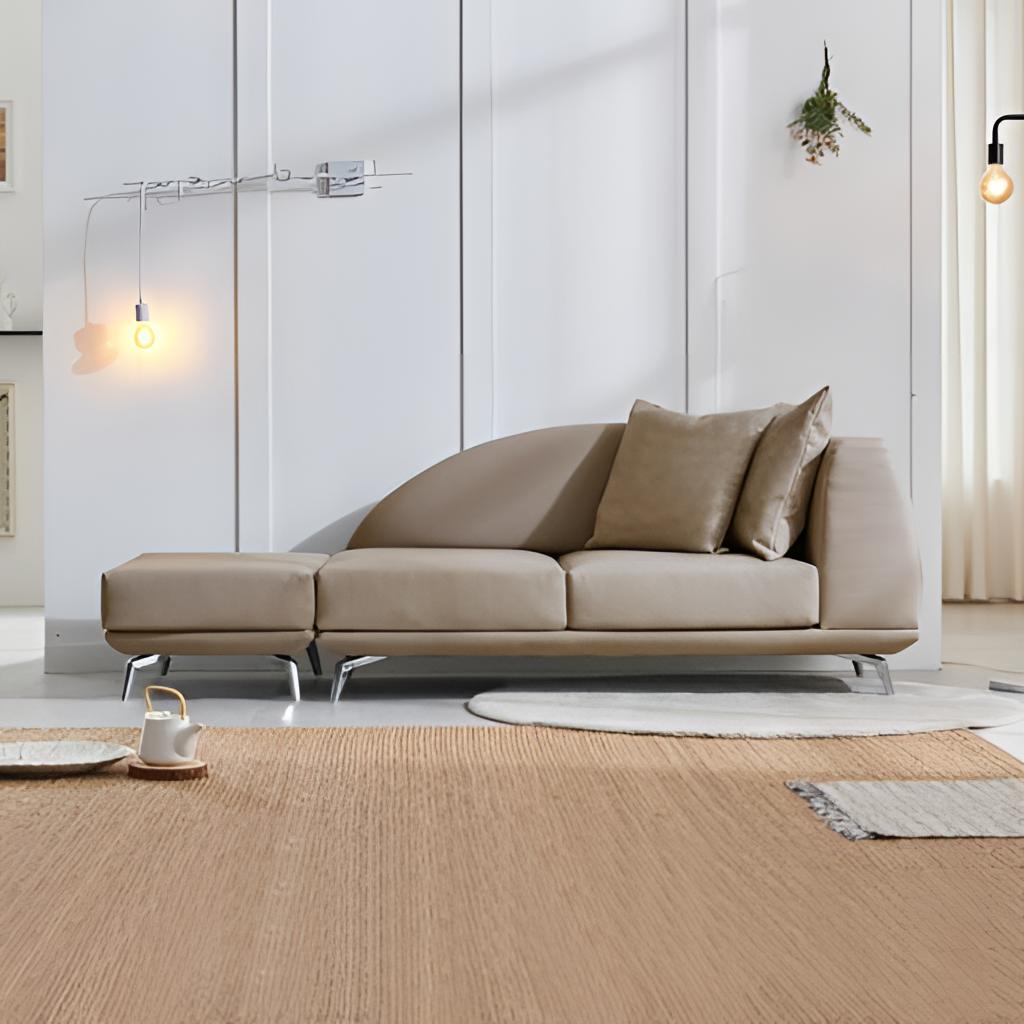
beige leather sofa, living room, paint wallpaper, with solid pattern, modern, beige wood flooring, with plank pattern